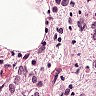
Metastatic tissue present: yes